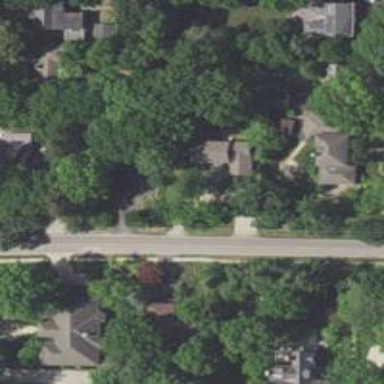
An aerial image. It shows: Residential road with asphalt surface. There is sidewalk on the left side.